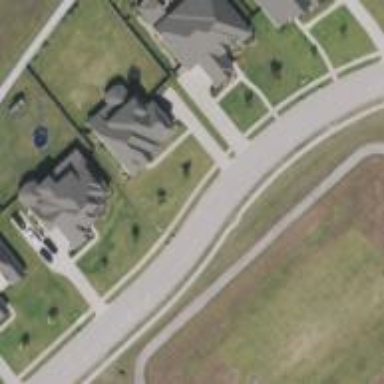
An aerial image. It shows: Residential road.